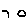
Label: hexagon